Interaction volume radius: 5 \u00c5
Interaction volume height: 40 \u00c5
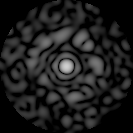
Disorder parameter: 0.8206